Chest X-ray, PA view. Patient: 54 years old, sex M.
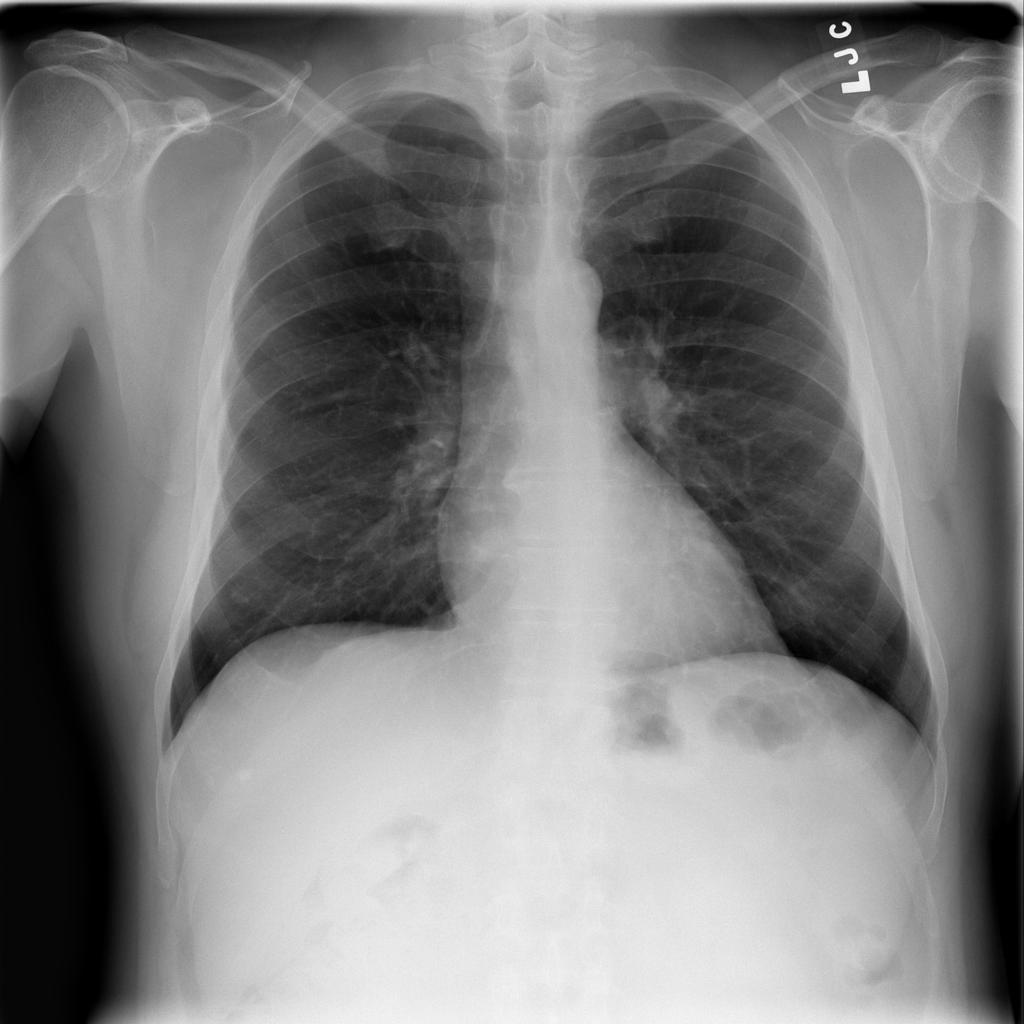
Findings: No Finding